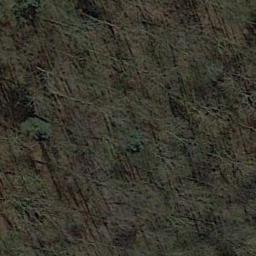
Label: forest